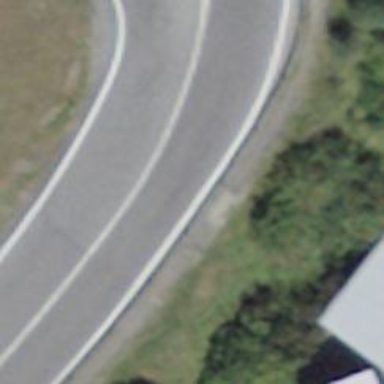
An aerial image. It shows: Secondary road with asphalt surface.